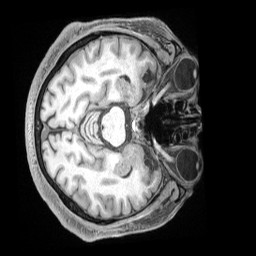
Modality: T1w
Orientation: axial
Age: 71
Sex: male
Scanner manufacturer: siemens
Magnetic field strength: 3 T
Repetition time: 2.5 s
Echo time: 0.00222 s